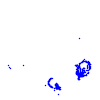
Particle: proton